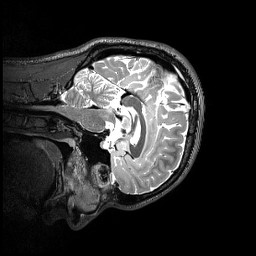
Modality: T2w
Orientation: sagittal
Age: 21
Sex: male
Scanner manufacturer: siemens
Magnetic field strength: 3 T
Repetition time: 3.2 s
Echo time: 0.565 s